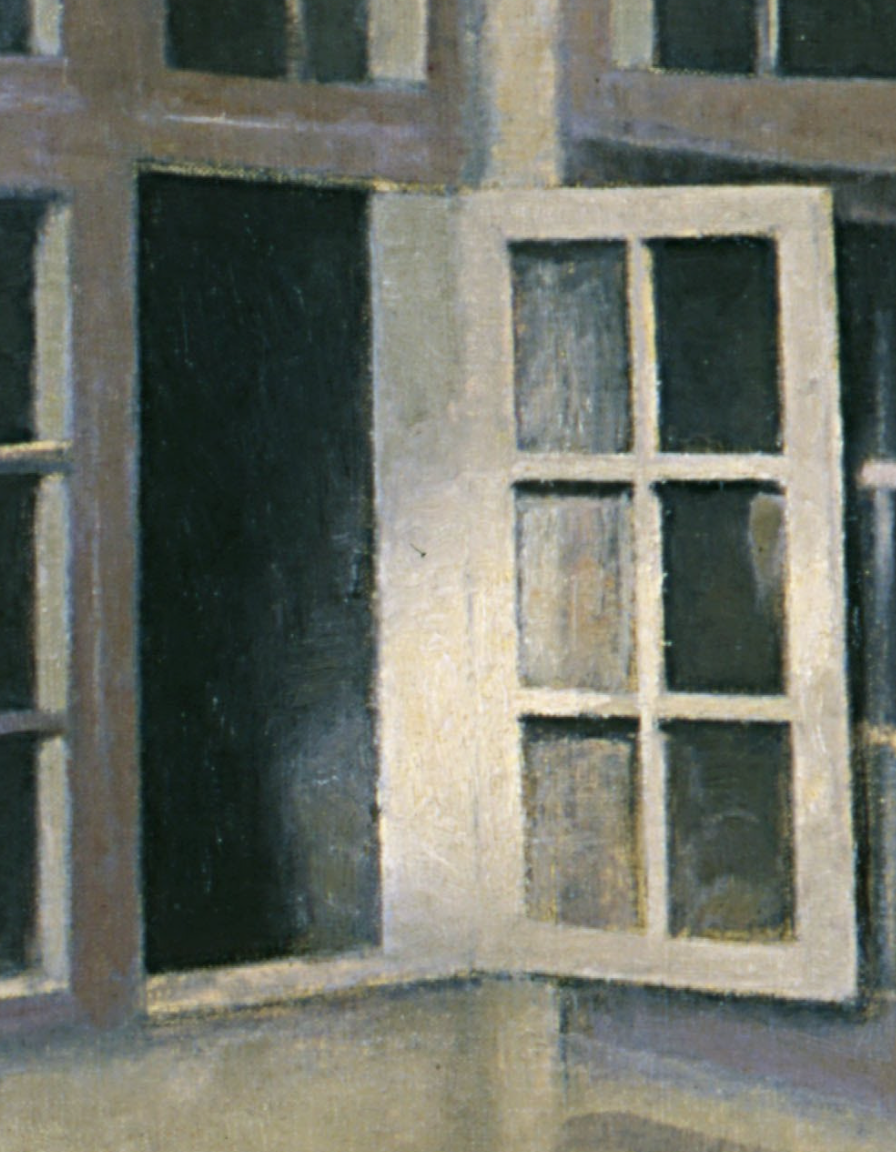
interior painting, close up, overcast daylight, one open window surrounded by closed windows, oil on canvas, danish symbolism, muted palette